Interaction volume radius: 5 \u00c5
Interaction volume height: 20 \u00c5
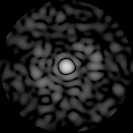
Disorder parameter: 0.87